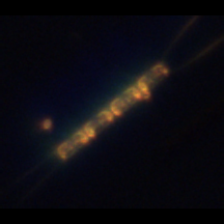
Taxon: Chaetoceros
Group: Diatoms